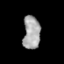
Tissue: prostate
Cell type: T cells
Senescence score: 0.3071
Nuclear area (px): 558
Mean DAPI intensity: 164.425